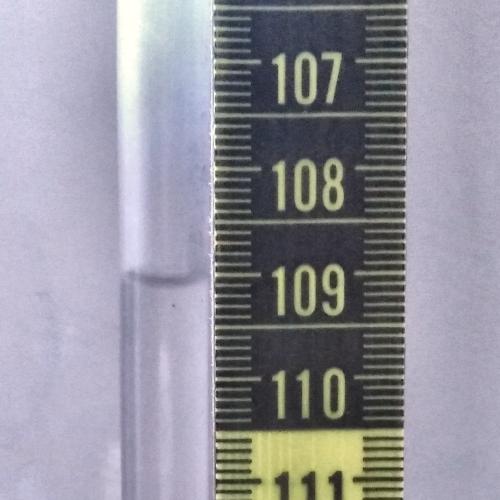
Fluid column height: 109.0 cm